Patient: sex F, age 68
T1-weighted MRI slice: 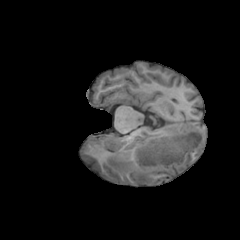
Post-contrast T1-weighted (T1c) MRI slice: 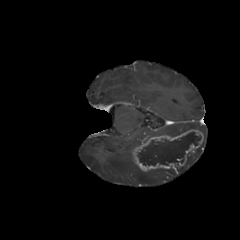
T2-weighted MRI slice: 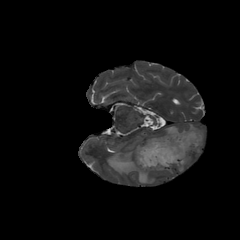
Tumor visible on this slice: yes
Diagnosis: Glioblastoma, IDH-wildtype
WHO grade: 4